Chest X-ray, AP view. Patient: 52 years old, sex F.
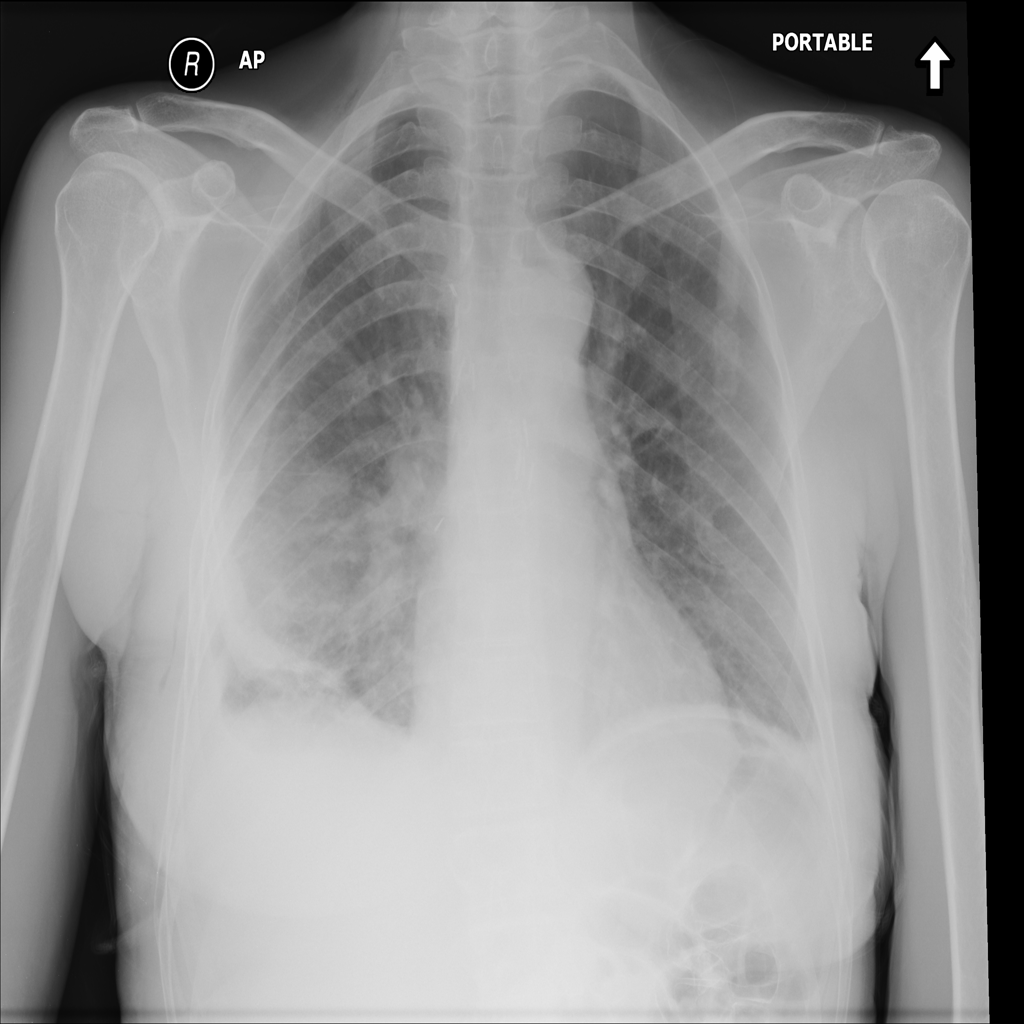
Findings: Atelectasis, Effusion, Pneumothorax